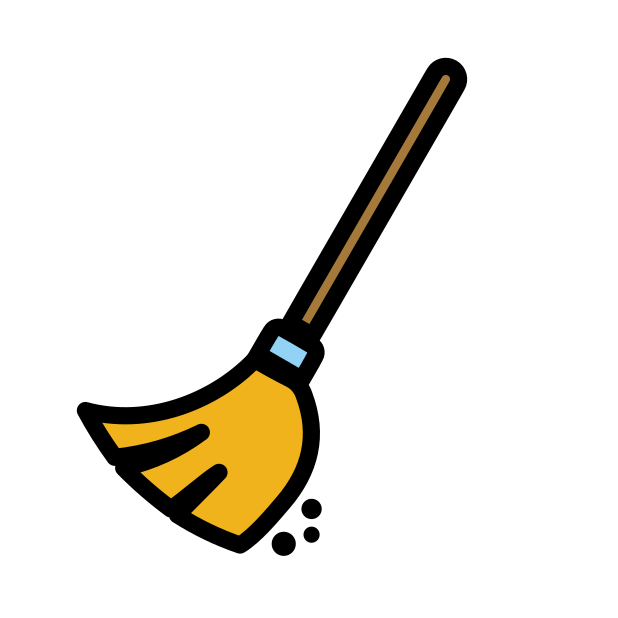
broom